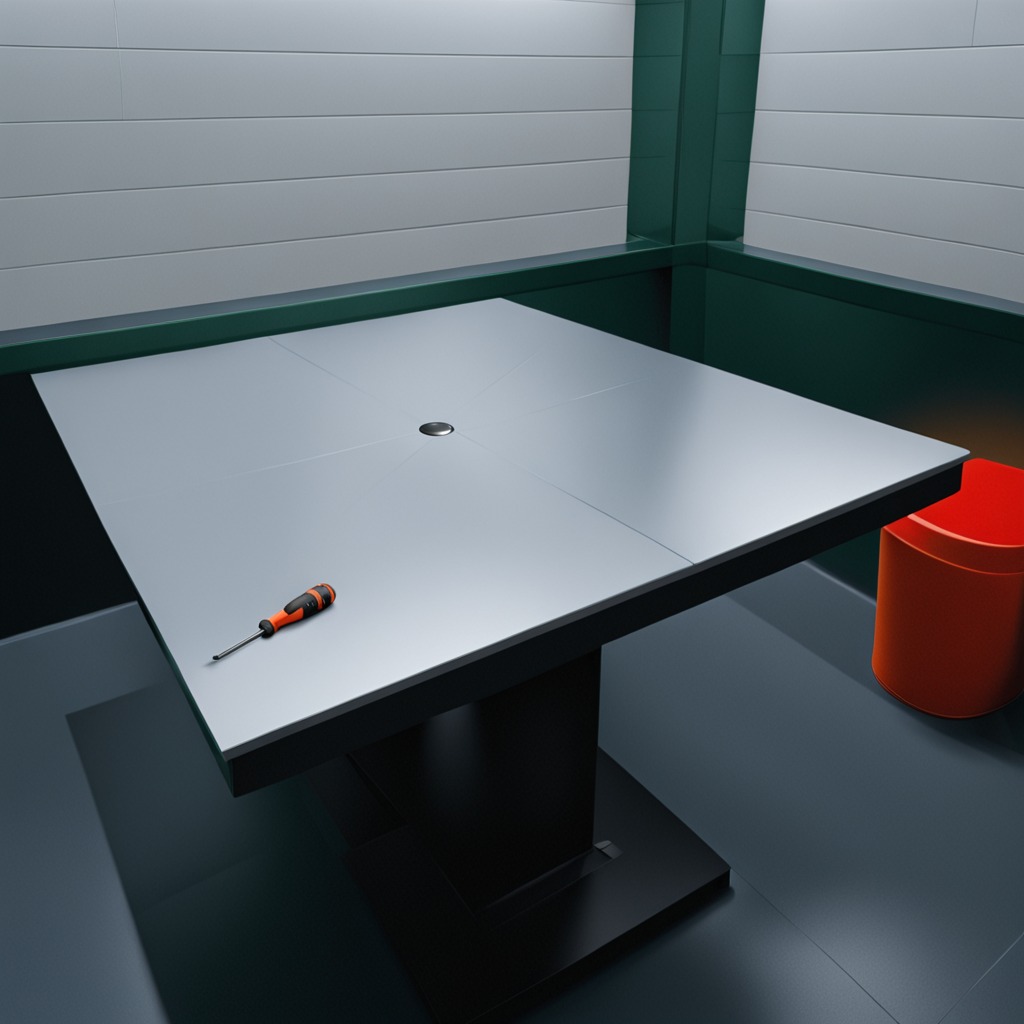
A screwdriver is lying on a clean empty table in a railway signal maintenance room lit by harsh overhead fluorescents photorealistic surface textures crisp shadows high dynamic range